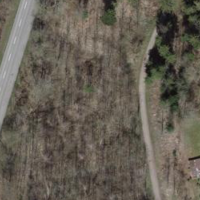
EUNIS habitat code: 44
Species observed at this site:
Urtica dioica
Lamium galeobdolon